Question: I have a form for tracking an investment's performance.

The code looks like this:
'''
<form style="margin-top: 60px" action="" method="post">
<p>
<table>
<tr>
<th>Name of Investment</th>
</tr>
<tr>
<td><select name="">
<?php
$sql = 'SELECT DISTINCT deal_name FROM tbl_deal';
$result = mysqli_query($DBconnect, $sql);
if(mysqli_num_rows($result) > 0)
{
echo "<option value=''>Select Investment</option>";
while($row = mysqli_fetch_array($result))
{
echo "<option value='$row[0]'>$row[0]</option>";
}
}
else
{
echo "<option value=''>No Investments Found</option>";
}
?>
</select></td>
</tr>
</table>
<p>
<table>
<tr>
<th></th>
<th colspan="2">Year 1</th>
<th colspan="2">Year 2</th>
<th colspan="2">Year 3</th>
<th colspan="2">Year 4</th>
<th colspan="2">Year 5</th>
</tr>
<tr>
<th>Month</th>
<th>Category</th>
<th>$</th>
<th>Category</th>
<th>$</th>
<th>Category</th>
<th>$</th>
<th>Category</th>
<th>$</th>
<th>Category</th>
<th>$</th>
</tr>
<tr>
<th>January</th>
<td>
<select name="">
<option value="">Distribution Received</option>
<option value="">Return of Capital</option>
<option value="">Capital Call</option>
</select>
</td>
<td><input type="text" name="" size="5"></td>
<td>
<select name="">
<option value="">Distribution Received</option>
<option value="">Return of Capital</option>
<option value="">Capital Call</option>
</select>
</td>
<td><input type="text" name="" size="5"></td>
<td>
<select name="">
<option value="">Distribution Received</option>
<option value="">Return of Capital</option>
<option value="">Capital Call</option>
</select>
</td>
<td><input type="text" name="" size="5"></td>
<td>
<select name="">
<option value="">Distribution Received</option>
<option value="">Return of Capital</option>
<option value="">Capital Call</option>
</select>
</td>
<td><input type="text" name="" size="5"></td>
<td>
<select name="">
<option value="">Distribution Received</option>
<option value="">Return of Capital</option>
<option value="">Capital Call</option>
</select>
</td>
<td><input type="text" name="" size="5"></td>
</tr>
'''
...and so on for everything month. As you can see, it's very repetitive. I tried making a PHP function to at least minimize the dropdown menu's redundancy, but I get an 'unexpected <' error.
It seems that the HTML tags are giving me problems?
Any advice how to write PHP functions containing HTML?
Any other advice on minimizing the redundancy?
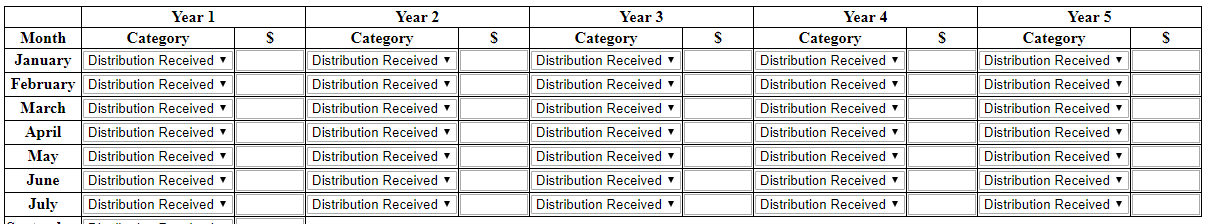
Answer: The new and concise code:
'''
<?php
echo '
<table>
<tr>
<th></th>
<th colspan="2">Year 1</th>
<th colspan="2">Year 2</th>
<th colspan="2">Year 3</th>
<th colspan="2">Year 4</th>
<th colspan="2">Year 5</th>
</tr>
<tr>
<th>Month</th>
<th>Category</th>
<th>$</th>
<th>Category</th>
<th>$</th>
<th>Category</th>
<th>$</th>
<th>Category</th>
<th>$</th>
<th>Category</th>
<th>$</th>
</tr>
';
$months = array('January', 'February', 'March', 'April', 'May', 'June', 'July', 'August', 'September', 'October', 'November', 'December');
$distribReceived = 1;
$returnCapital = 2;
$capitalCall = 3;
$category = "category";
$amount = "amount";
//Loop for each month
for($monthNum = 0; $monthNum < 12; ++$monthNum)
{
echo '<tr>
<th>'. $months[$monthNum] .'</th>
';
//Loop for each year
for($year = 1; $year < 6; ++$year)
{
echo '
<td>
<select name="'.$months[$monthNum].$year.'">
<option value="'.$distribReceived.'">Distribution Received</option>
<option value="'. $returnCapital .'">Return of Capital</option>
<option value="'. $capitalCall .'">Capital Call</option>
</select>
</td>
<td><input type="text" name="'.$amount.$months[$monthNum].$year.'" size="5"></td>
';
}
echo '</tr>';
}
echo' </table><p>';
?>'
'''